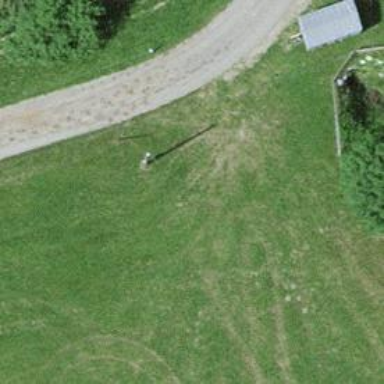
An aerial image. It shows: Minor power line.